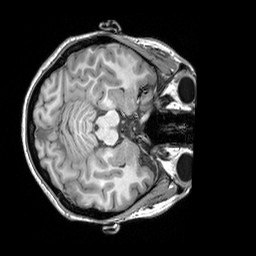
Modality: T1w
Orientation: axial
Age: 22
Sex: female
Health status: healthy
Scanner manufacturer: siemens
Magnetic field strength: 3 T
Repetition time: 2.3 s
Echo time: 0.00303 s